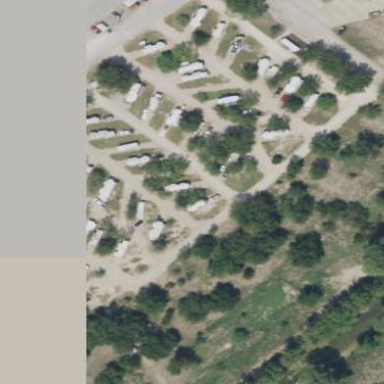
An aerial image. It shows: Caravan site for tourism.